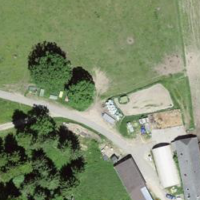
EUNIS habitat code: 55
Species observed at this site:
Euphorbia cyparissias